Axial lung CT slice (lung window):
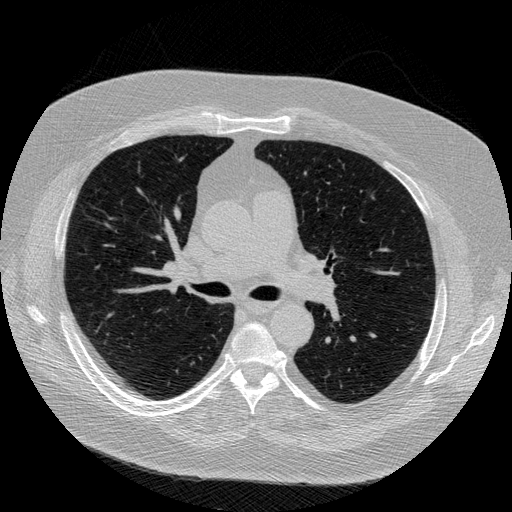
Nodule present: no